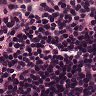
Metastatic tissue present: no